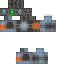
A female skeleton skin with dark skin, wearing brown helmet dressed in a green armor chest and gray pants, featuring a closed mouth.